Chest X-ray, PA view. Patient: 62 years old, sex F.
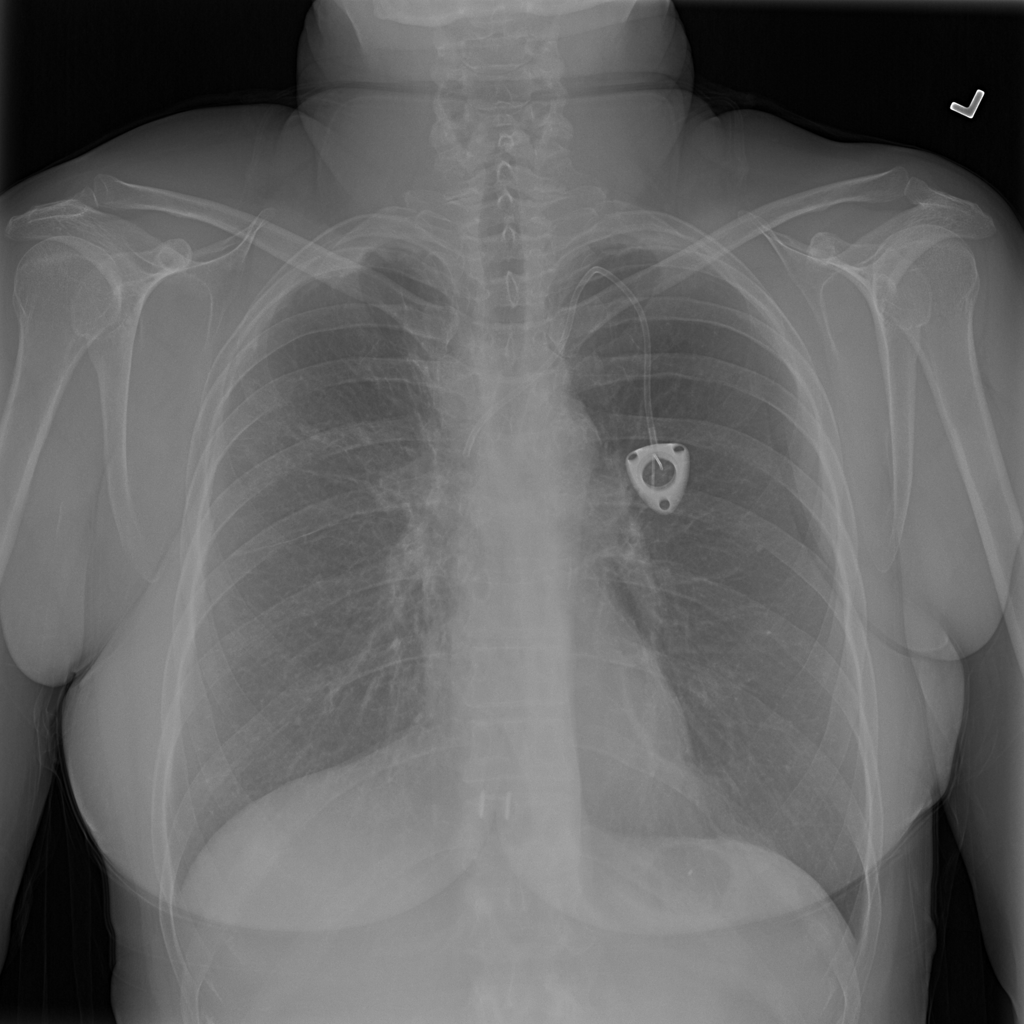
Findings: No Finding